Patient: sex M, age 34
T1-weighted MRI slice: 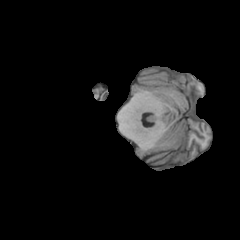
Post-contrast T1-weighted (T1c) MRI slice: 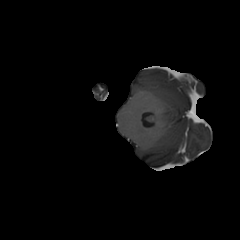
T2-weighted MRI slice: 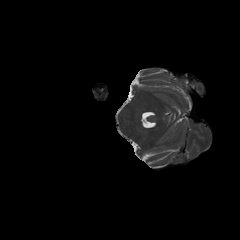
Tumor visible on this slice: no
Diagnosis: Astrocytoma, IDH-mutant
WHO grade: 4